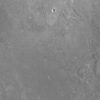
Label: not_dusty